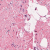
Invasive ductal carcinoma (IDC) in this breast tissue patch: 0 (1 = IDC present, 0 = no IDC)